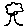
Label: tree